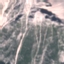
Label: HerbaceousVegetation